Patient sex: M
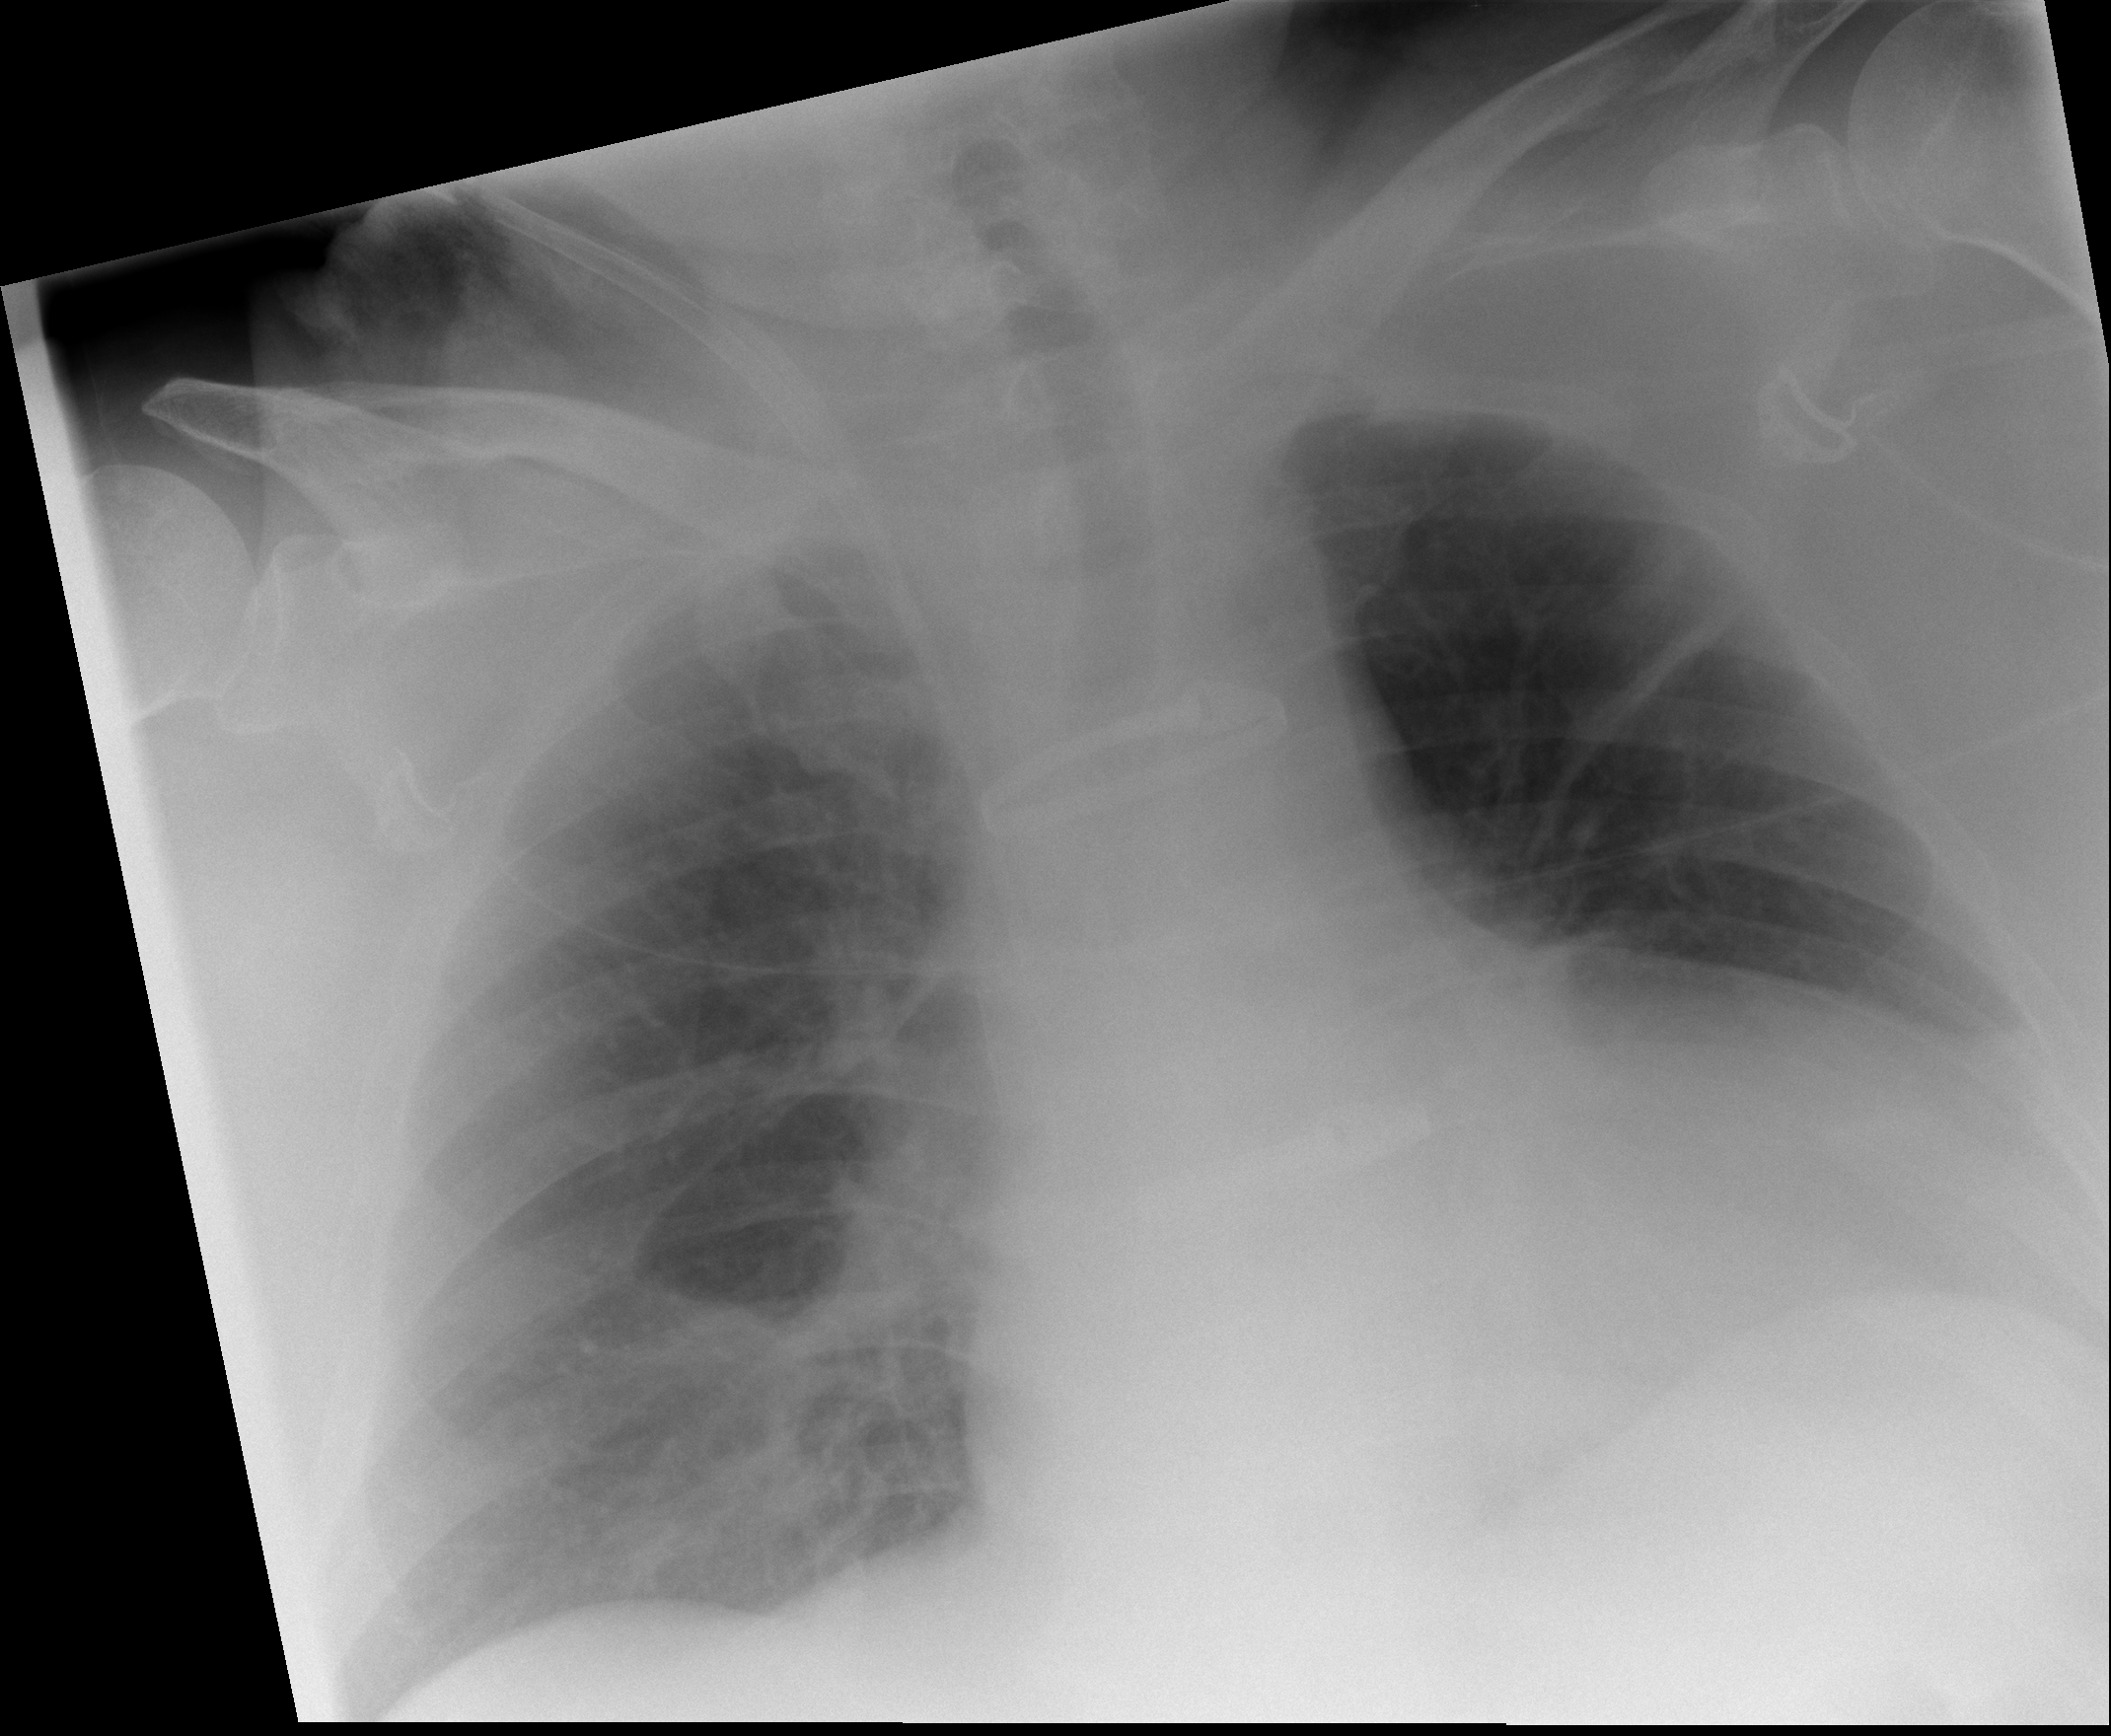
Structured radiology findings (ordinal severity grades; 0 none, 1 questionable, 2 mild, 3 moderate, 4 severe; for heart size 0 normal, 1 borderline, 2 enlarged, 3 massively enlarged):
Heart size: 1
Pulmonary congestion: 2
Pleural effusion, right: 0
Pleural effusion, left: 2
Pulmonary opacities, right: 0
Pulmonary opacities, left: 0
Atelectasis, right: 2
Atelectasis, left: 2